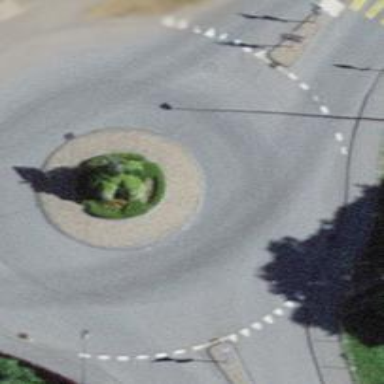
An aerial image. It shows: Tertiary road leading to roundabout.